What modifications can be observed between these two pictures?
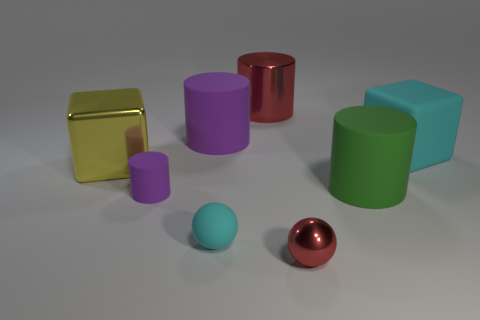
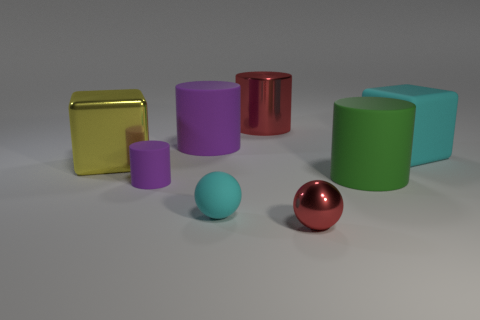
the big purple object changed its location
the large purple object moved
the big purple matte cylinder is in a different location
the big purple matte cylinder that is on the right side of the tiny cyan sphere changed its location
the big purple rubber cylinder left of the red shiny sphere moved
the large purple rubber cylinder behind the large matte cube is in a different location
the big purple matte cylinder that is behind the shiny block moved